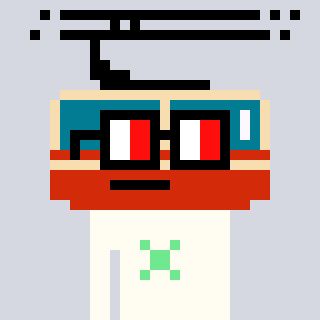
a pixel art character with square glasses with black frames and red eyes, a tram wagon-shaped head and a grayscale-colored body on a cool background